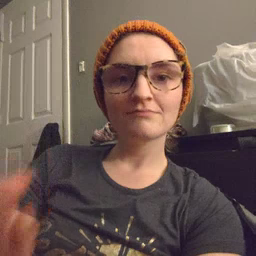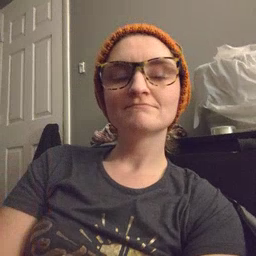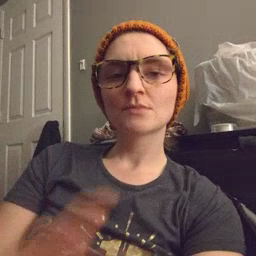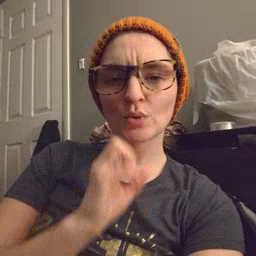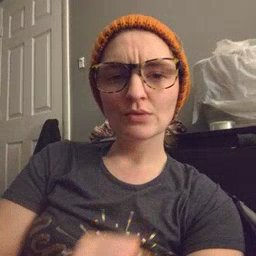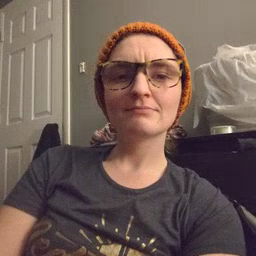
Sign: old